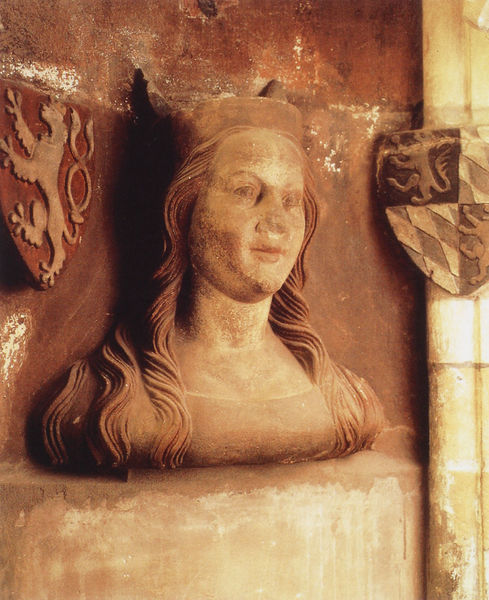
Titel: Porträtbüste Annas von der Pfalz (Abguss)
Künstler: Peter Parler
Institution: Prag, Hradschin, Kunstsammlungen der Prager Burg
Schlagwörter: blau, kopf, schatten, weiß, braun, frau, haar, kleid, licht, marmor, mund, nase, stirn, säule, blick, gebäude, rot, haube, kappe, augen, lang, sockel, stein, hals, kirche, haare, lange haare, augenbrauen, dekollte, kinn, krone, locken, ton, relief, ecke, fassade, büste, nische, bayern, helm, wappen, rauten, putz, löwen, doppelkinn, löwe, niesche, hörner, strähnen, sachsen, weiß-blau, germanen, hasre